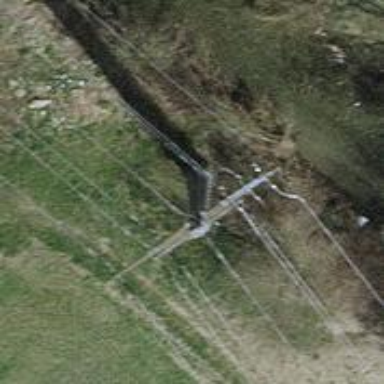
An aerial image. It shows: Power pole.